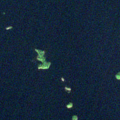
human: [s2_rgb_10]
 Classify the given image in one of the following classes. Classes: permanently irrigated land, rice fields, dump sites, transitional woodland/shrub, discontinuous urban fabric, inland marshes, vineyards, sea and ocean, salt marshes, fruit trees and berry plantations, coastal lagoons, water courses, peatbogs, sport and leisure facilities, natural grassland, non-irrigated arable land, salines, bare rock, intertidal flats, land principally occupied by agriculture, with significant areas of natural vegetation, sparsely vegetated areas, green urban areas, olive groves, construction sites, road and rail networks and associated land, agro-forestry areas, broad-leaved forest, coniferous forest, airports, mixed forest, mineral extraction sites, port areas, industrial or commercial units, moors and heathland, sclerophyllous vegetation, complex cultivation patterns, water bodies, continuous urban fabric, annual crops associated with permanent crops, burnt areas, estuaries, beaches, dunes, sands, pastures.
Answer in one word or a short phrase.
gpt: water bodies